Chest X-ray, PA view. Patient: 33 years old, sex F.
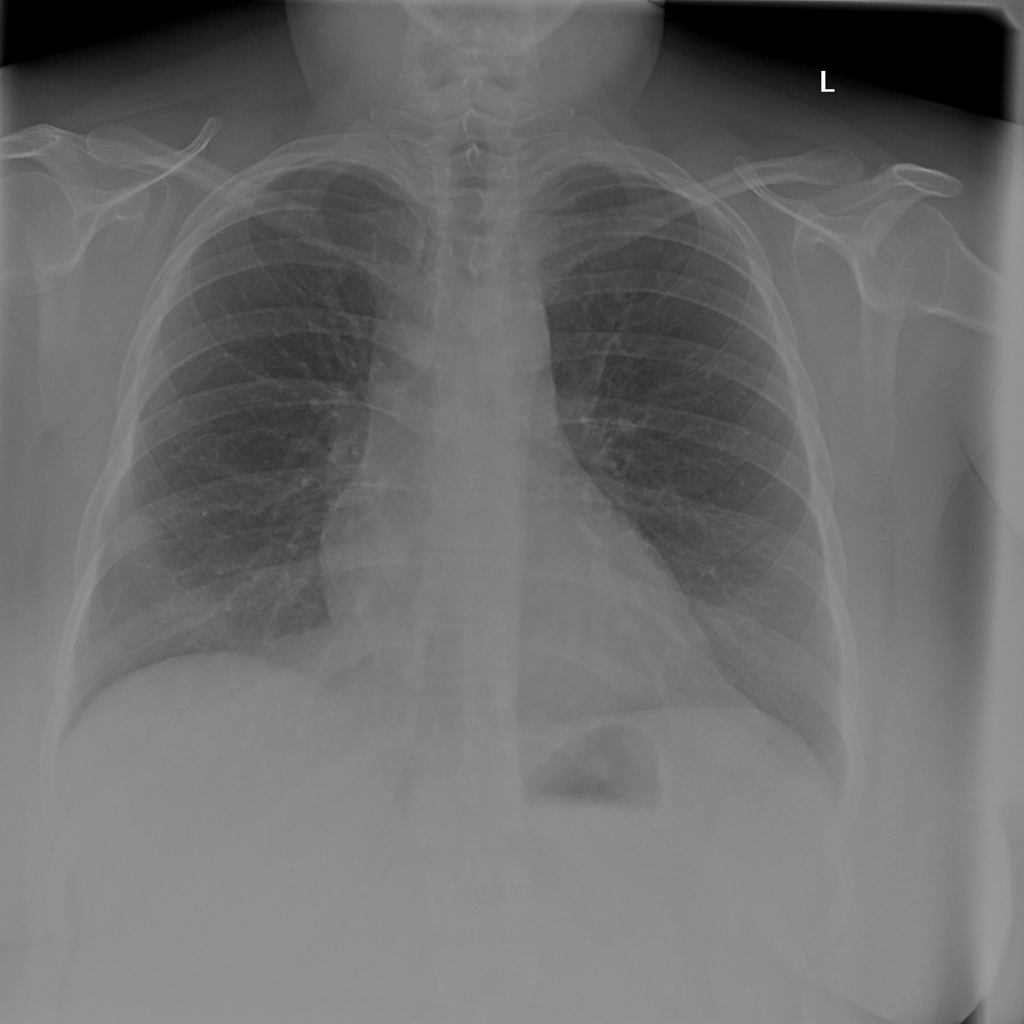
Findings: Pneumothorax